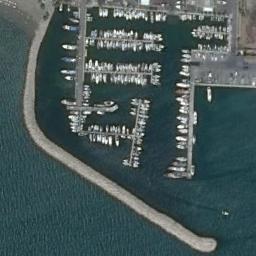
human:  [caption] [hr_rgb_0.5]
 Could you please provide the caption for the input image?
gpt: The harbor has lots of neatly docked boats and the color of the waters is blue .

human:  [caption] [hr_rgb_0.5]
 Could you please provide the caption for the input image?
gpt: There are many ships in the harbor .

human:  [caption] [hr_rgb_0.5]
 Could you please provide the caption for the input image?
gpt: The colors of ships in harbor are different .

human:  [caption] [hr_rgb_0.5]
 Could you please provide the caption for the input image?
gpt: Many yachts are neatly arranged on the sea next to the harbor next to the parking lot .

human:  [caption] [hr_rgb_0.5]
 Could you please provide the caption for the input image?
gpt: There are many ships docked neatly at the harbor .